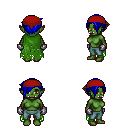
a pixel art fantasy rpg character, female body template, orc, green skin, green tattered cape, teal pants, blue pixie cut hairstyle, red bandana, metal gloves, four views (front, back, left, right), 2x2 character sprite sheet, small pixel art, hard edges, no anti-aliasing